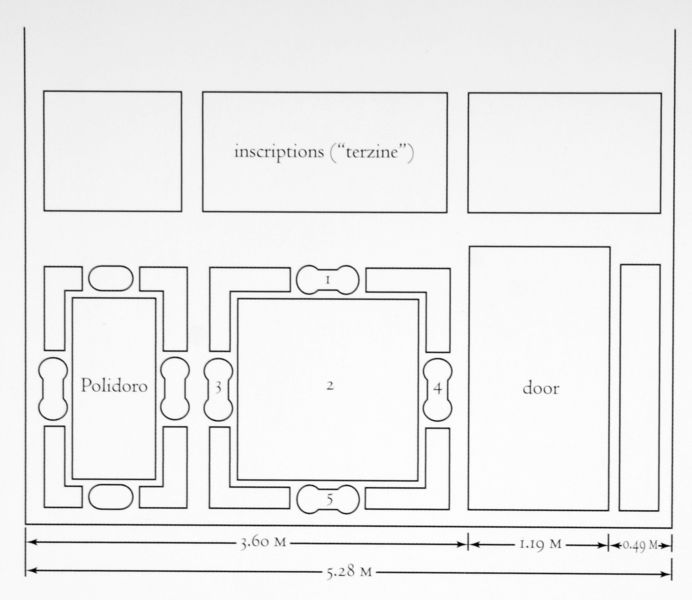
Titel: Verteilung der "vita illustrata" des jungen Taddeo in der Sala del Disegno - Nordwand - disegno - scintilla divinitatis - "scientia"
Künstler: Federico Zuccari
Standort: Rom
Institution: Palazzo Zuccari
Schlagwörter: raum, skizze, säulen, tür, zeichnung, zimmer, gebäude, haus, masse, architektur, kirche, schrift, zahlen, umriss, rechtecke, räume, schema, ecken, quadrate, quader, plan, nummerierung, englisch, pfeile, legende, grundriss, maßstab, abmessung, anleitung, meter, vermessung, unterteilt, english, door, inscriptions, polidoro, 3, 4, 2, 5, 1, terzine, 3,60, 5,28m, idealanordnung